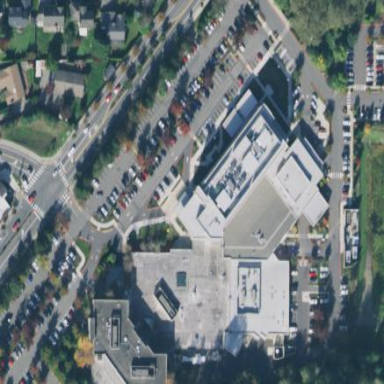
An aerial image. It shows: Hospital providing healthcare services.